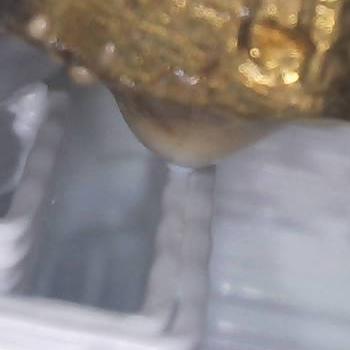
Flow rate: 112%